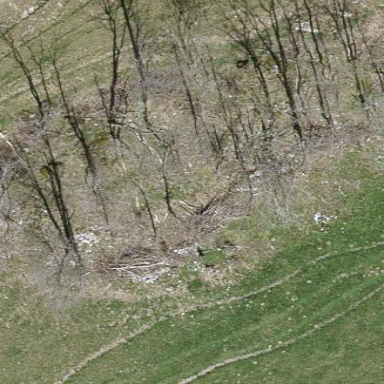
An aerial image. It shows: Forest with mix of leaf types.